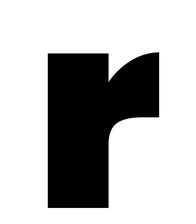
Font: Poppins-Black